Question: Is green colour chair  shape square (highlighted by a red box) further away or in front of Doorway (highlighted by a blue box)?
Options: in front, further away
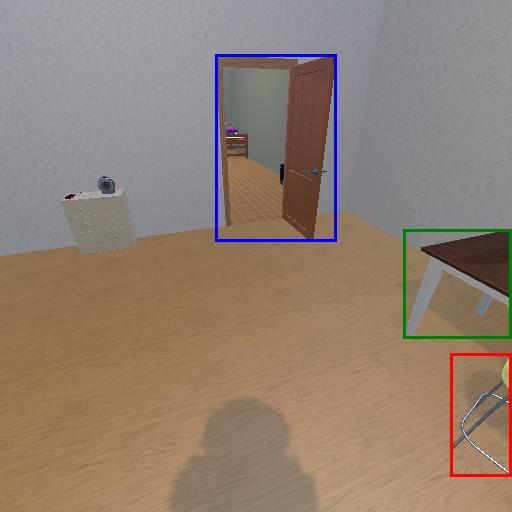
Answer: in front